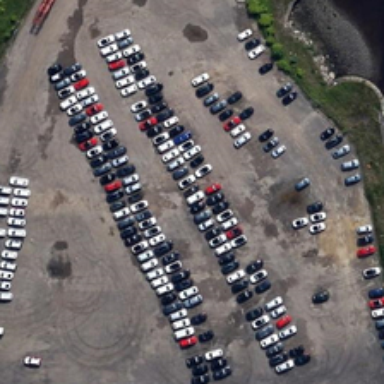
Many cars are in a wild parking lot near some green trees and a river .